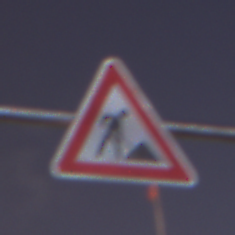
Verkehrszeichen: Arbeitsstelle
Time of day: Night
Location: Outdoor (Urban)
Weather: PartlyCloudy
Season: NotSpecified
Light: Natural